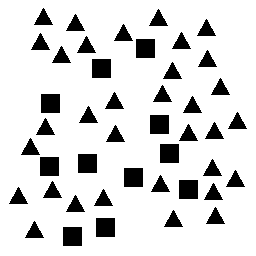
Squares: 11
Triangles: 33
Stars: 0
Total shapes: 44